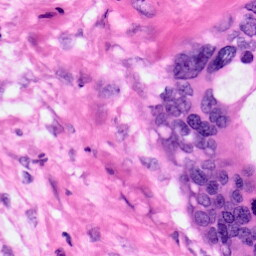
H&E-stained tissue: Pancreatic